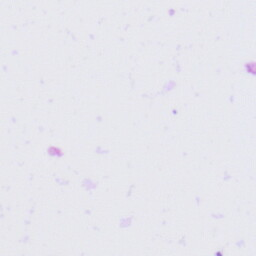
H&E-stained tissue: Tonsil